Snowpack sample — Snodgrass Mountain, Crested Butte, Colorado (2/4/25, 12:06 PM MST)
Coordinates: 38.923, -106.968
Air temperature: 35 °F
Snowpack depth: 80 cm
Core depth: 50 cm
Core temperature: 30.2 °F
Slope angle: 14°, slope face: 78°
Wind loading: low
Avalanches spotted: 0
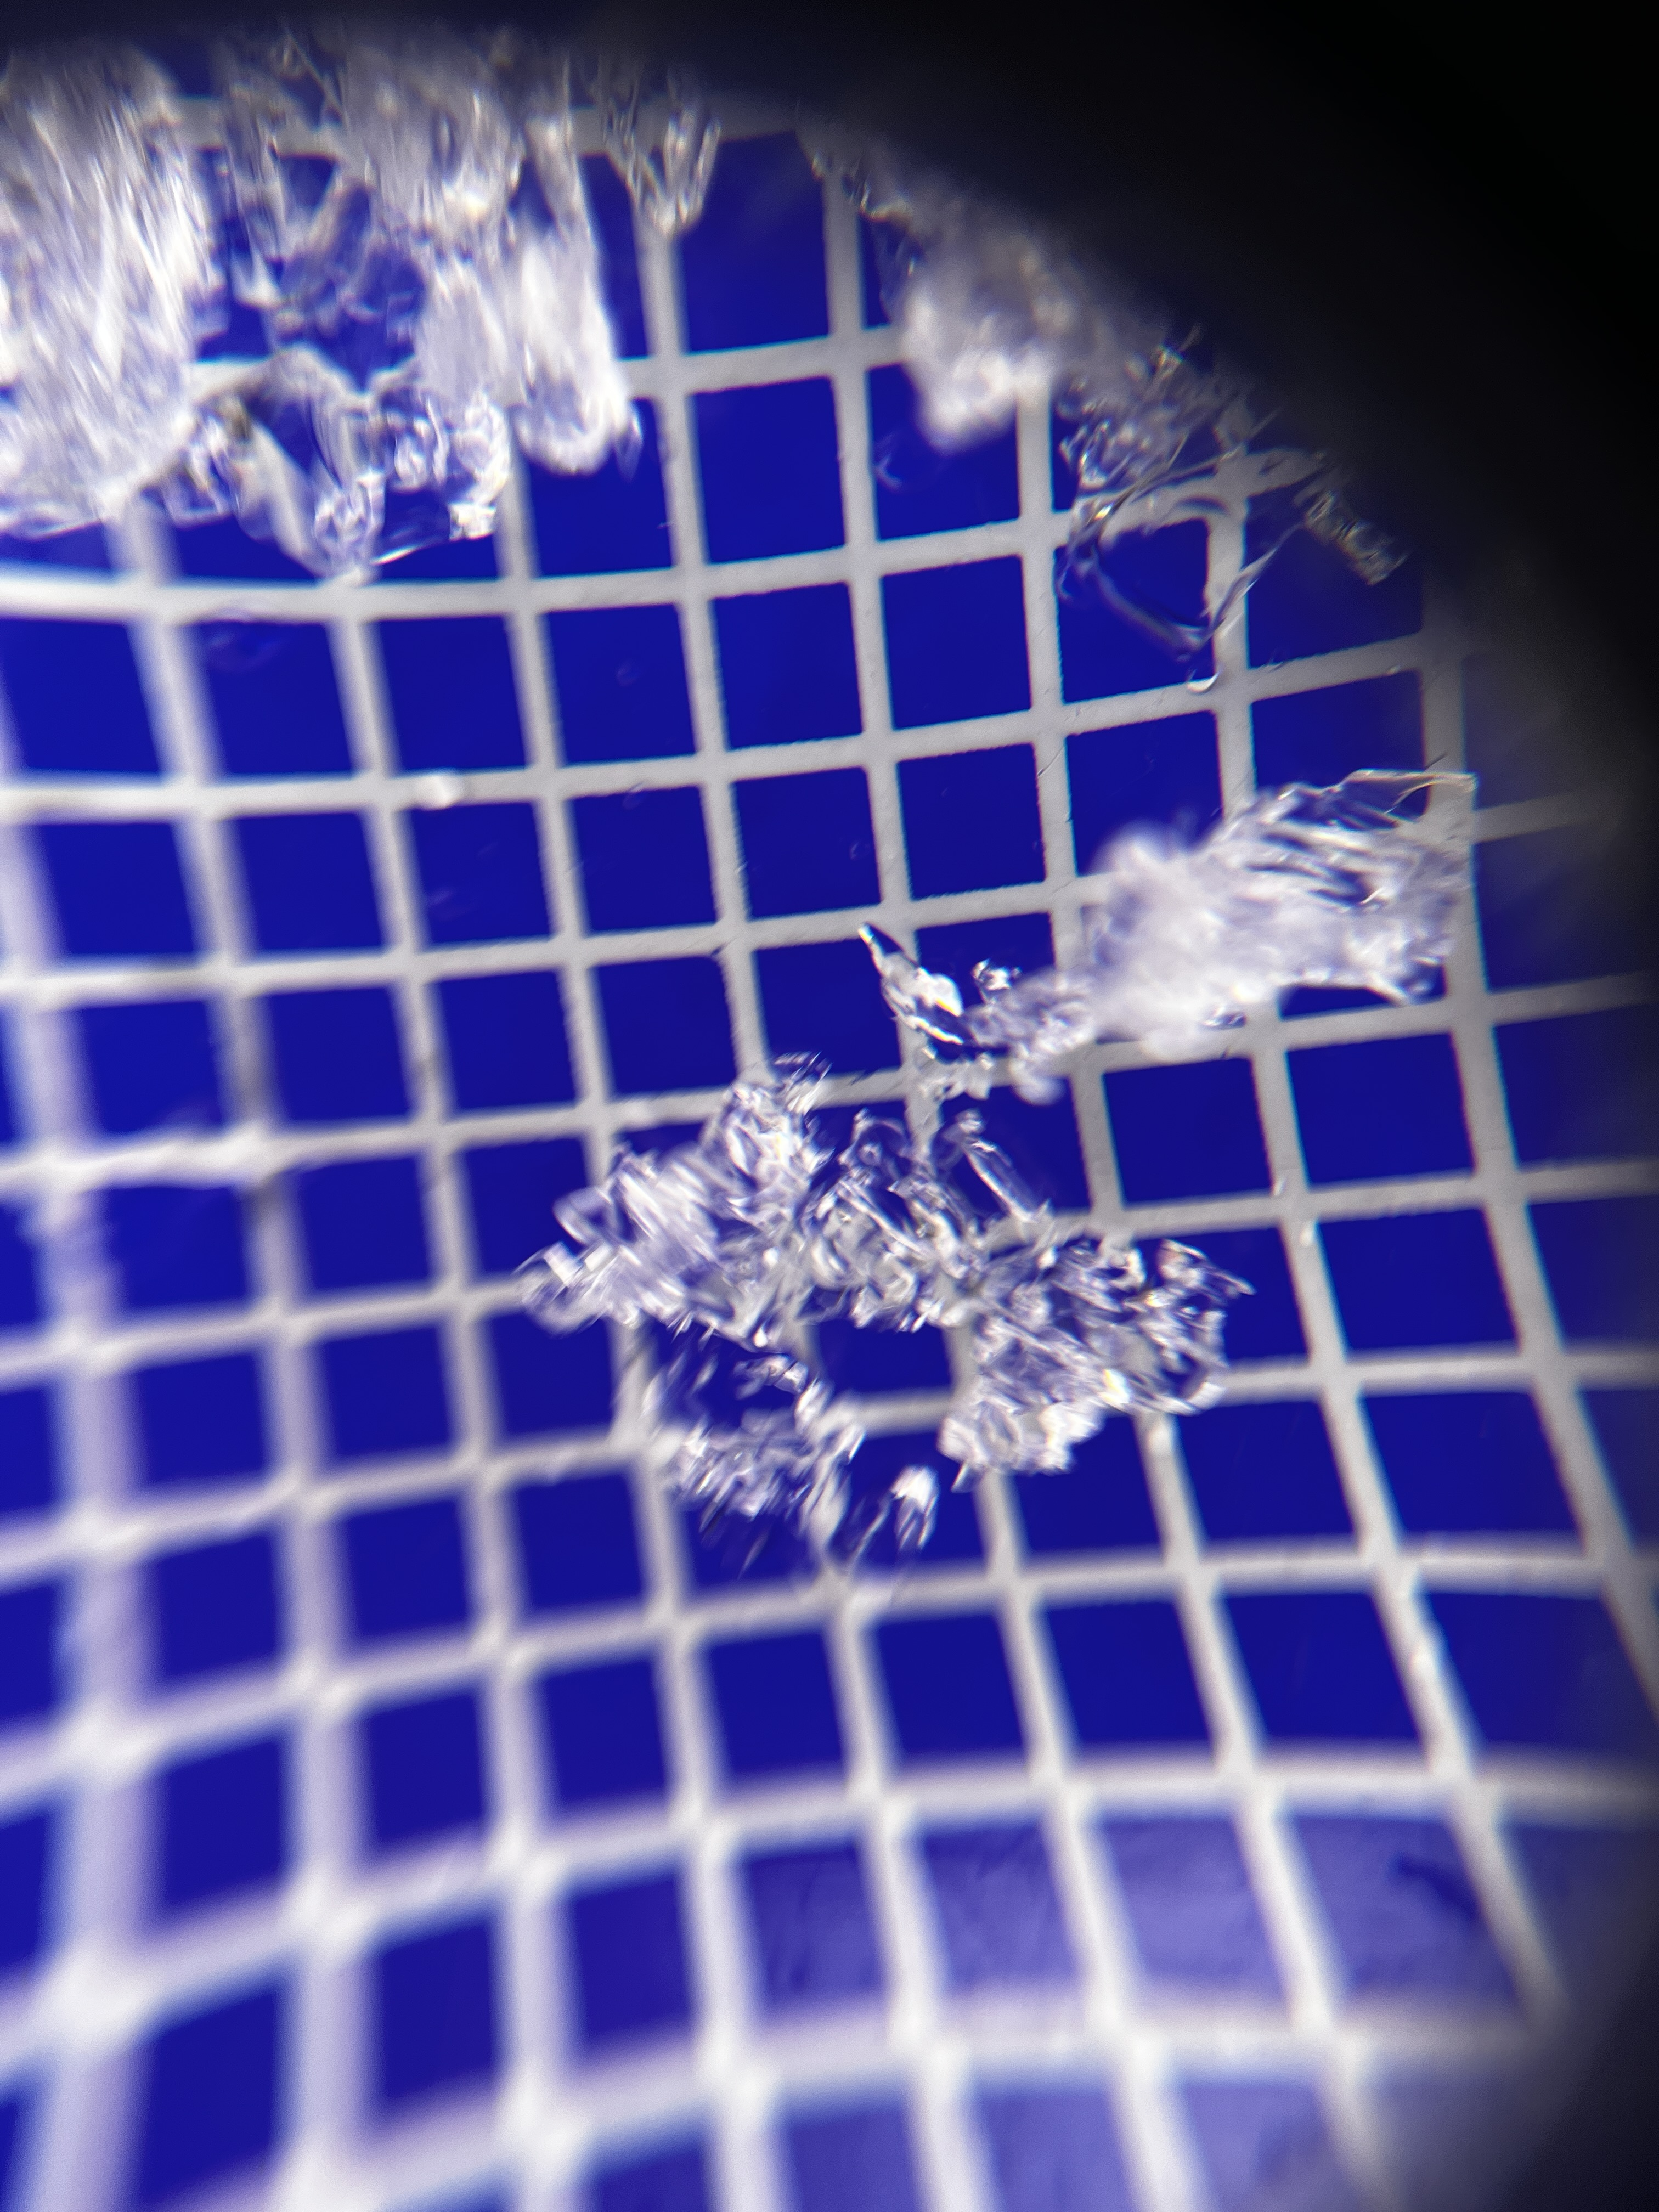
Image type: magnified_profile
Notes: No avalanches nearby, unusually warm weather for the last month reported by residents, Collected 25 yards from treeline